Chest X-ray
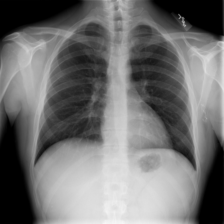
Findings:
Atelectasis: negative
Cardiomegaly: negative
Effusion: negative
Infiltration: negative
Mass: negative
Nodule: negative
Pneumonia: negative
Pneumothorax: negative
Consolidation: negative
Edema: negative
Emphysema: negative
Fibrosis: negative
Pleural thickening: negative
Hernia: negative